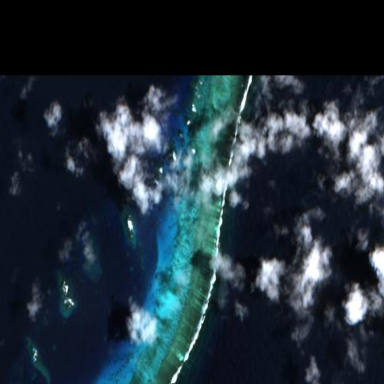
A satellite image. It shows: Beautiful reef in its natural habitat.